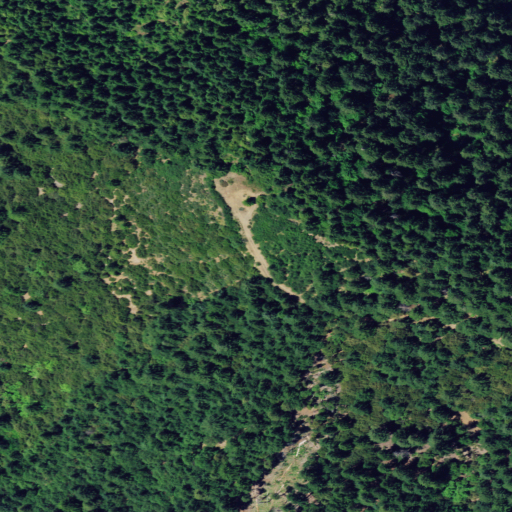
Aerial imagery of mountain in California named Offield Mountain containing evergreen forest, open development, shrub, and low intensity development